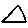
Label: triangle